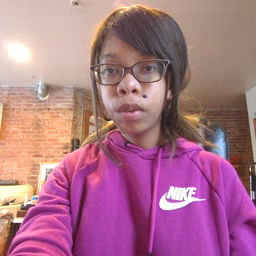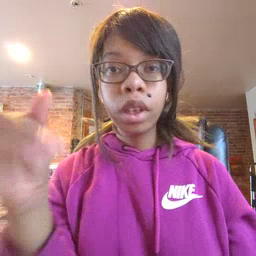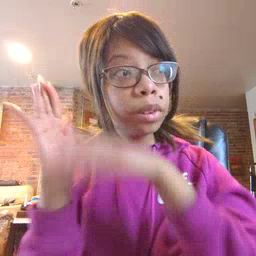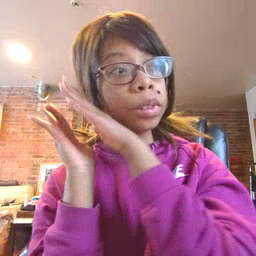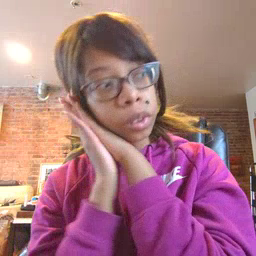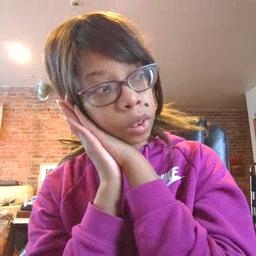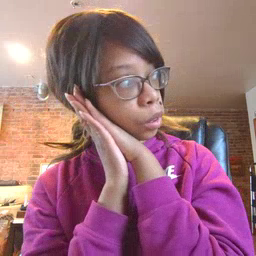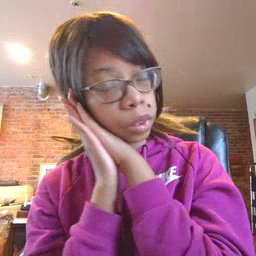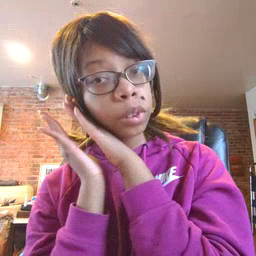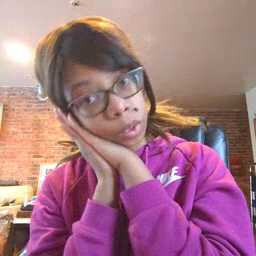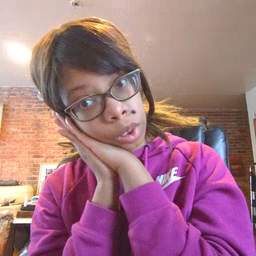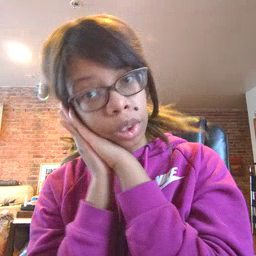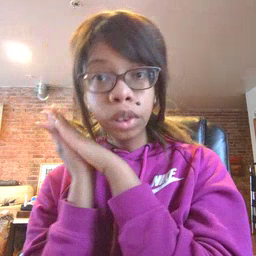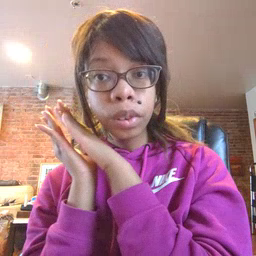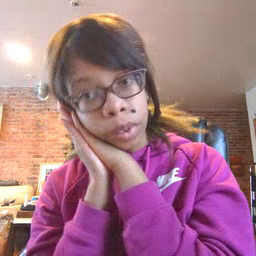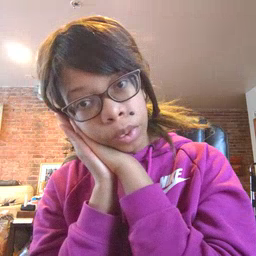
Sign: bed